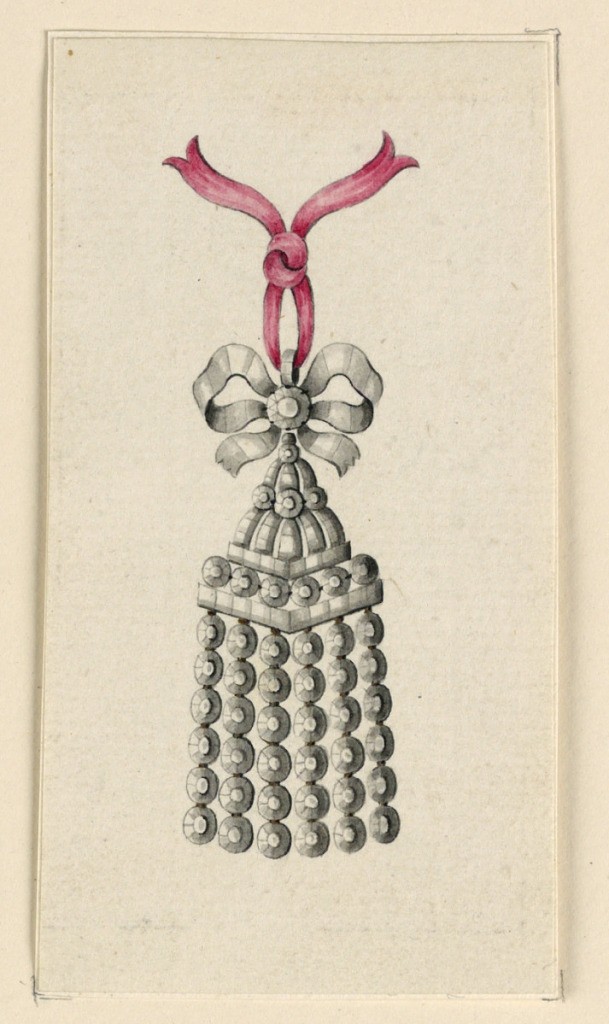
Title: Design for a Pendant
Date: late 18th century
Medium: Pen and black ink, brush and gray, red watercolor on light green paper
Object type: Drawing
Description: Jewelry design for a pendant. Six rows of disks are hanging from a "roof" with an entablature. On top a knot, hanging from a red ribbon.